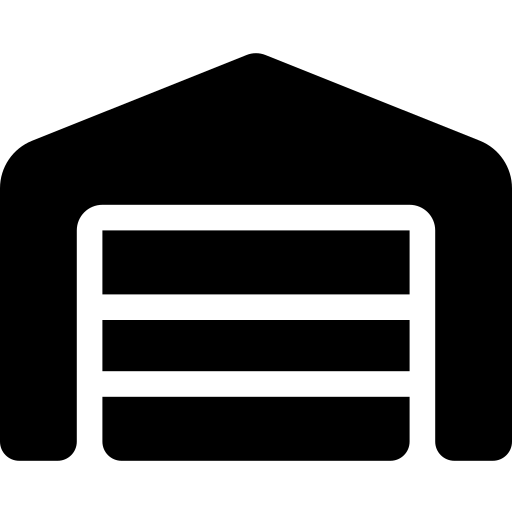
Tags: icon, FontAwesome, fa-icon, solid, warehouse